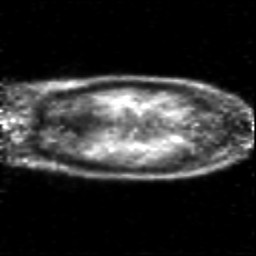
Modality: PET
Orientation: coronal
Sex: male
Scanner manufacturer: siemens